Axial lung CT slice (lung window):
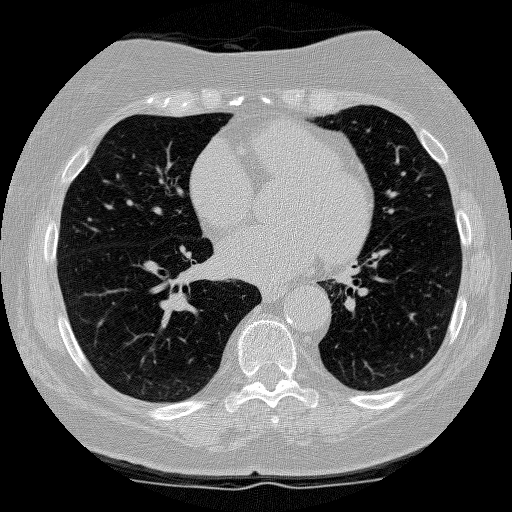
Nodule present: no